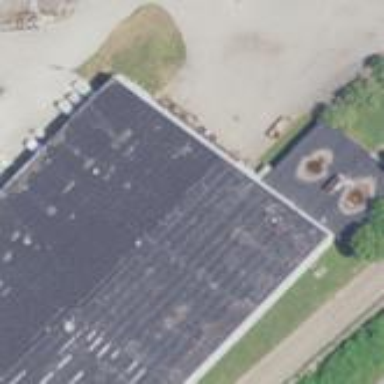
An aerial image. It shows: Building that houses motorcycle shop.